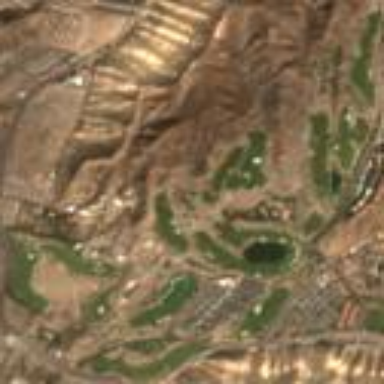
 perfect for leisure and sport activities."